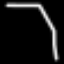
Label: octagon